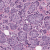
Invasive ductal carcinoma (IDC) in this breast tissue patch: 1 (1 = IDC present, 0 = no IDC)